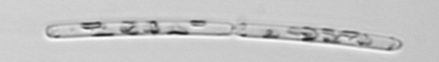
Label: Cerataulina_pelagica